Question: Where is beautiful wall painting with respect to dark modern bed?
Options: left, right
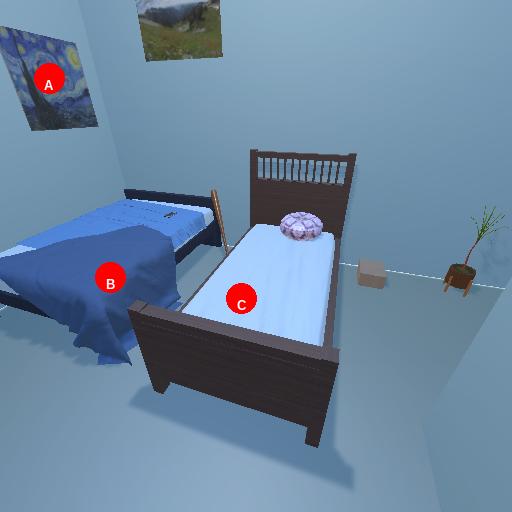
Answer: left